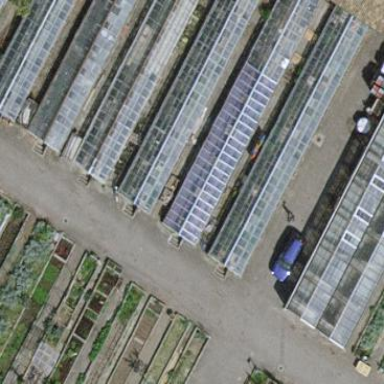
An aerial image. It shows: Area dedicated to greenhouse horticulture.